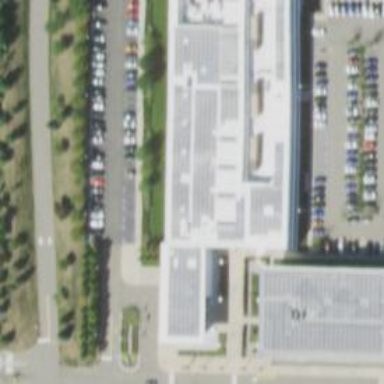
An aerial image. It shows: Commercial building.